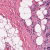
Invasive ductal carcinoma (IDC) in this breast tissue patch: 1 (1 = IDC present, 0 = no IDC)